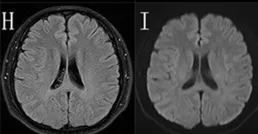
The brain MRI images of the proband. T2 FLAIR.
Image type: radiology (mri)